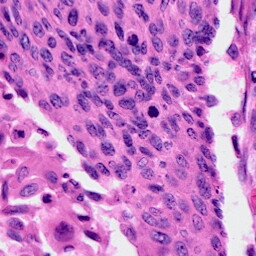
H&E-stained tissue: Cervix